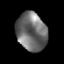
Tissue: prostate
Cell type: T cells
Senescence score: 0.6937
Nuclear area (px): 1134
Mean DAPI intensity: 109.752